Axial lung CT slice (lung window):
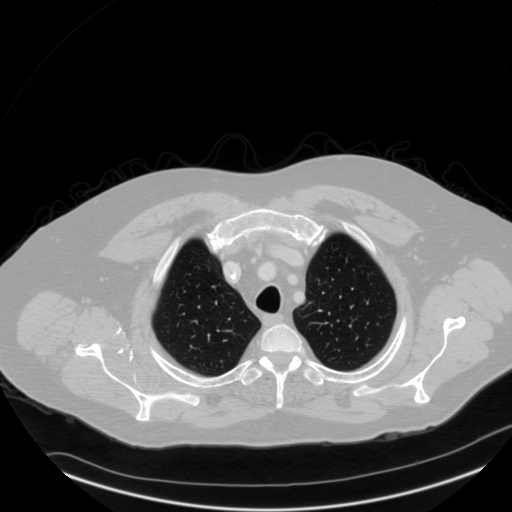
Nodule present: no